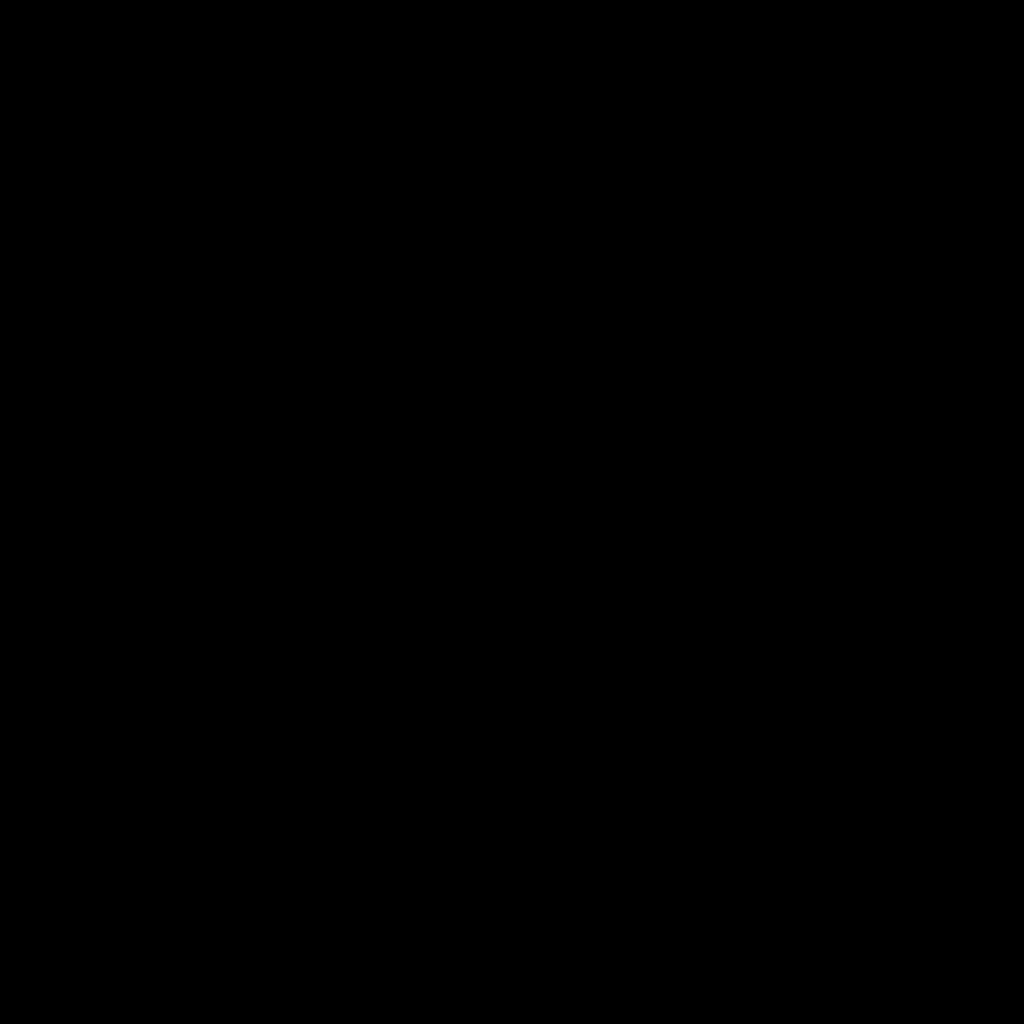
Texture map type: Metalness